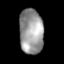
Tissue: lung
Cell type: Endothelial cells
Senescence score: 0.1637
Nuclear area (px): 1055
Mean DAPI intensity: 153.405